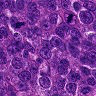
Metastatic tissue present: yes